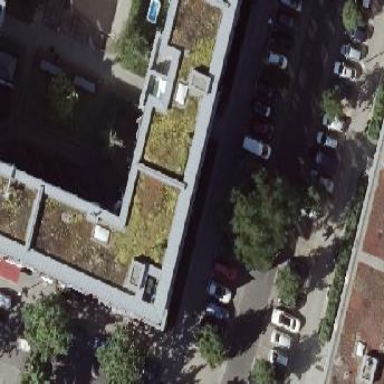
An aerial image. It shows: Flat-roofed apartment building.